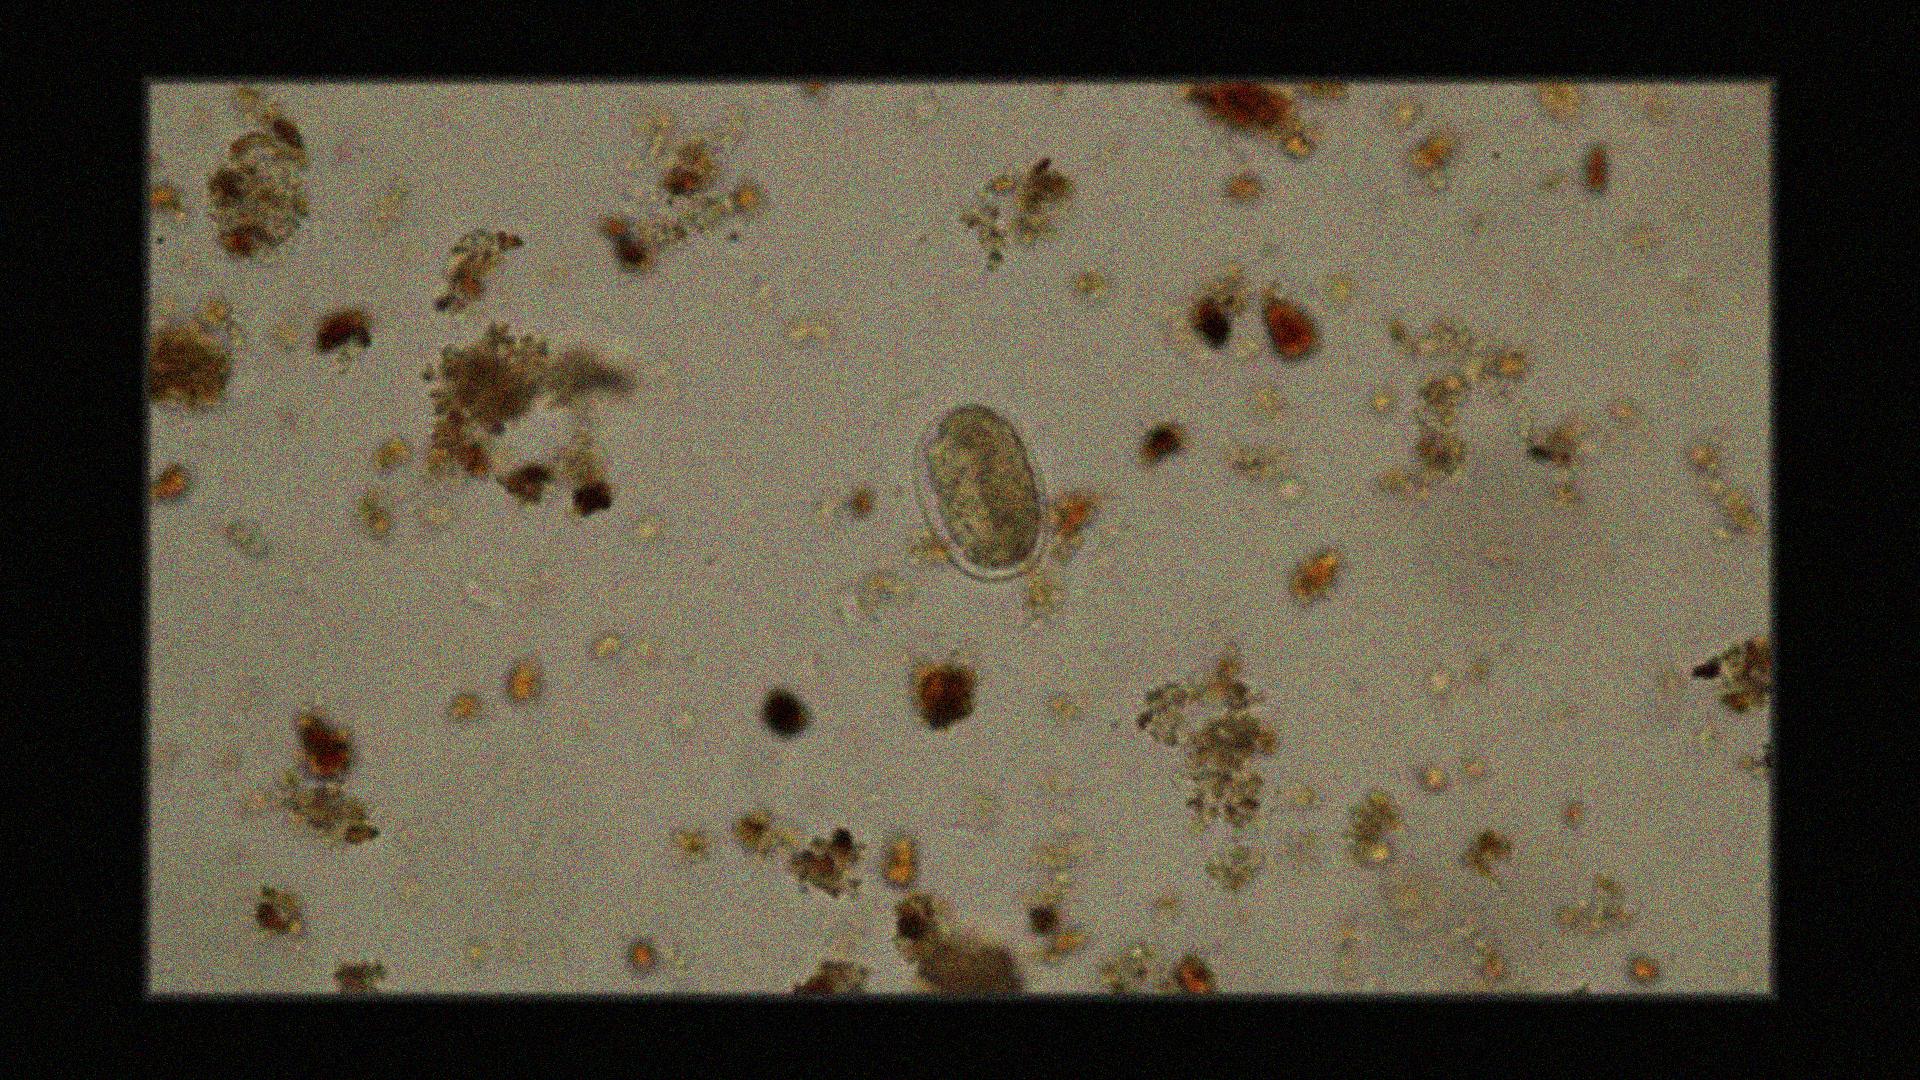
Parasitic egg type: Hookworm egg